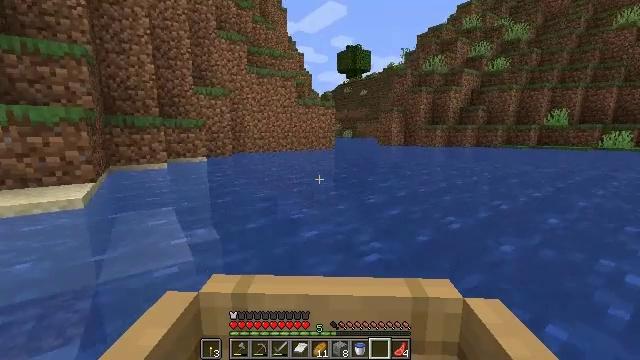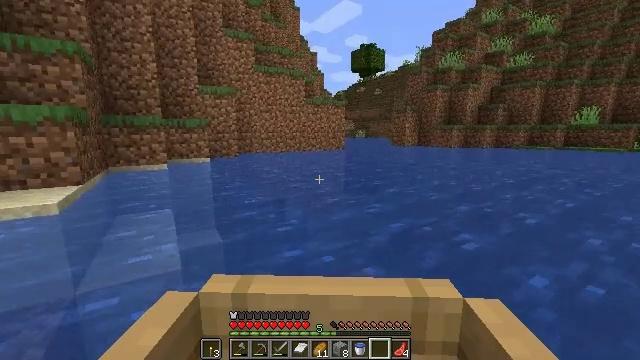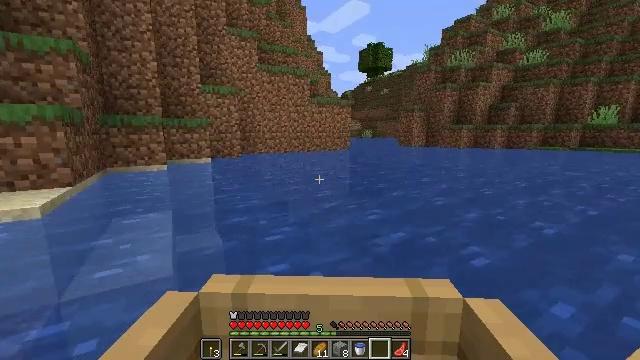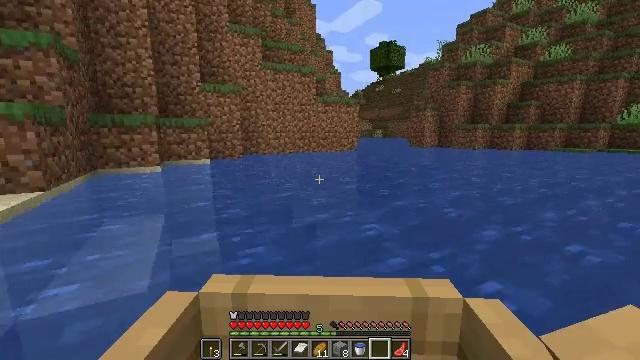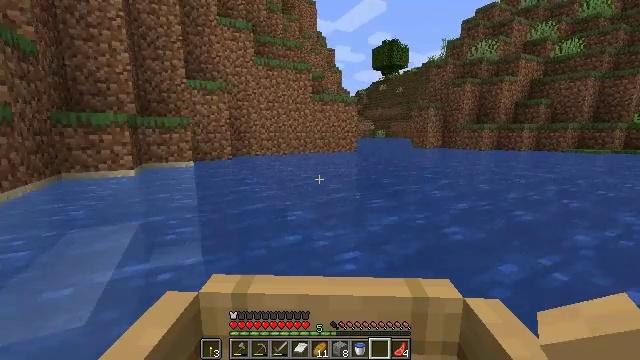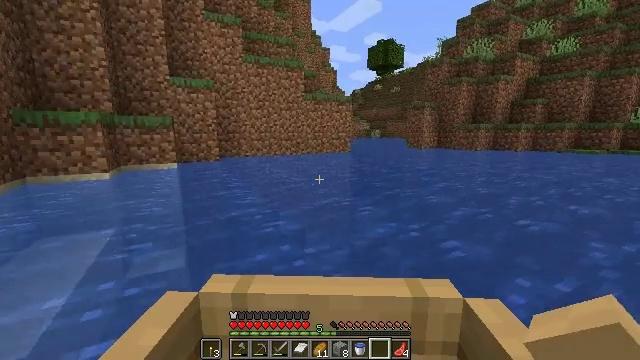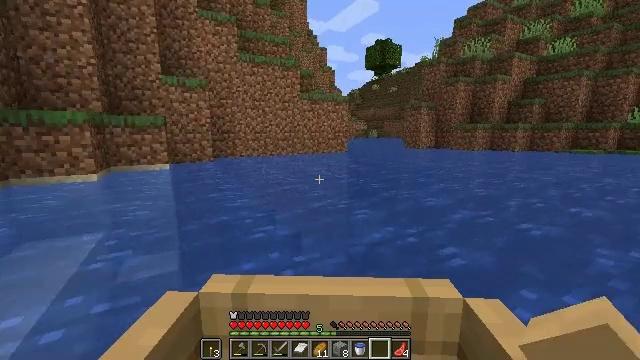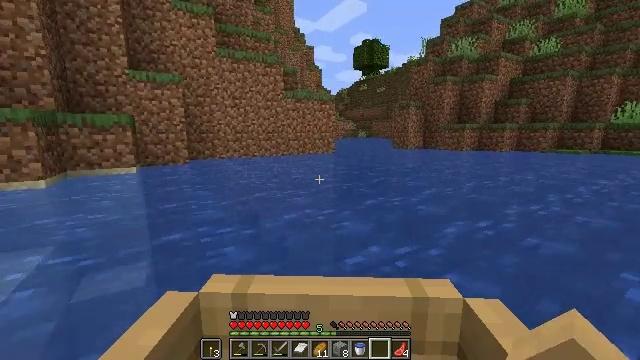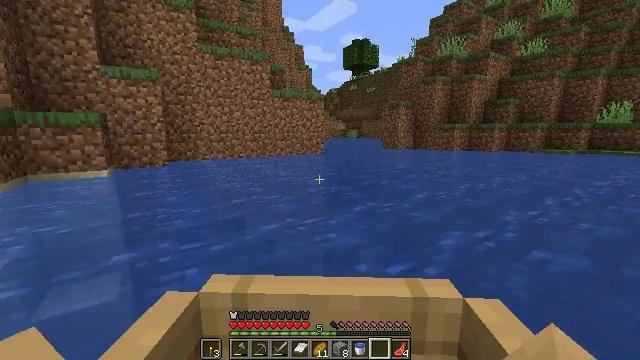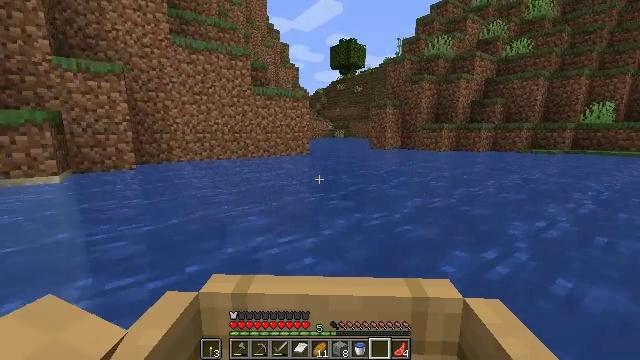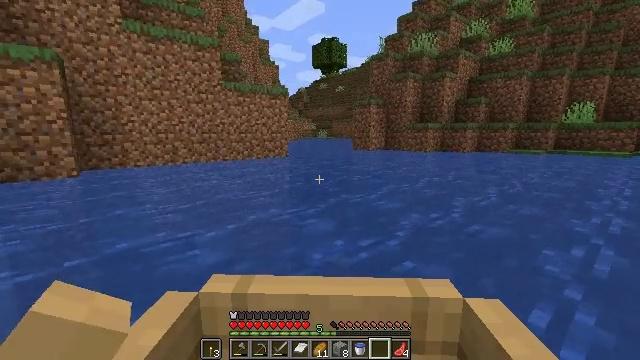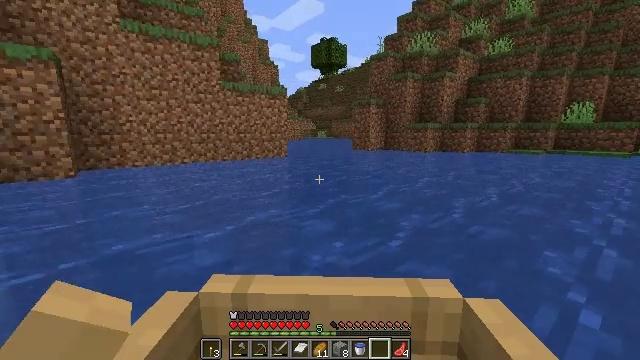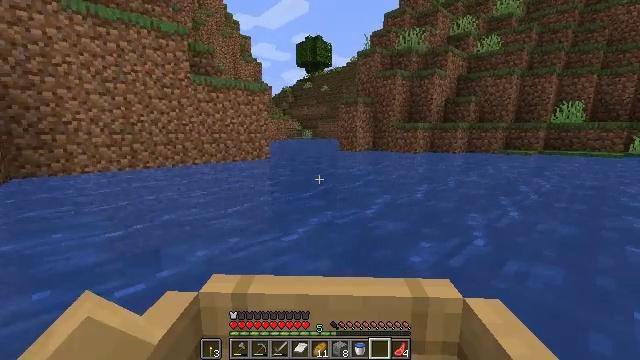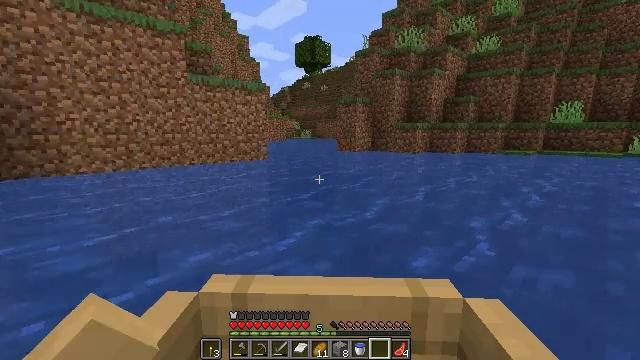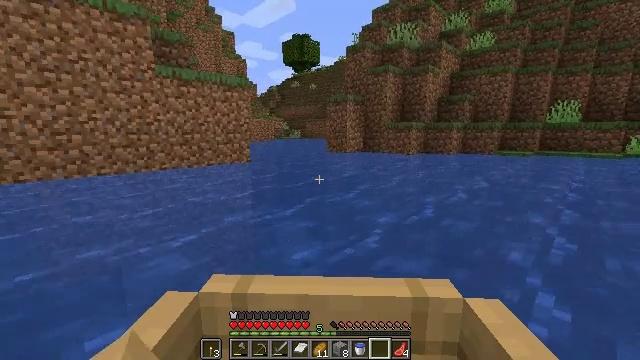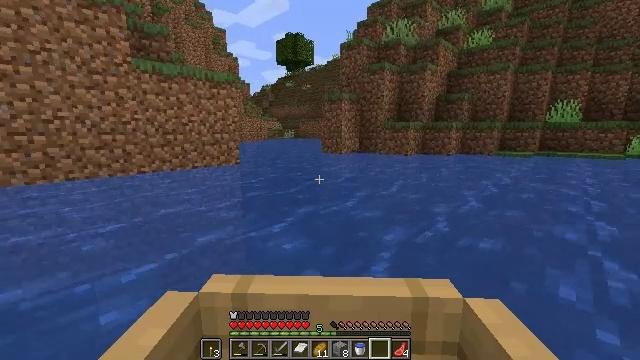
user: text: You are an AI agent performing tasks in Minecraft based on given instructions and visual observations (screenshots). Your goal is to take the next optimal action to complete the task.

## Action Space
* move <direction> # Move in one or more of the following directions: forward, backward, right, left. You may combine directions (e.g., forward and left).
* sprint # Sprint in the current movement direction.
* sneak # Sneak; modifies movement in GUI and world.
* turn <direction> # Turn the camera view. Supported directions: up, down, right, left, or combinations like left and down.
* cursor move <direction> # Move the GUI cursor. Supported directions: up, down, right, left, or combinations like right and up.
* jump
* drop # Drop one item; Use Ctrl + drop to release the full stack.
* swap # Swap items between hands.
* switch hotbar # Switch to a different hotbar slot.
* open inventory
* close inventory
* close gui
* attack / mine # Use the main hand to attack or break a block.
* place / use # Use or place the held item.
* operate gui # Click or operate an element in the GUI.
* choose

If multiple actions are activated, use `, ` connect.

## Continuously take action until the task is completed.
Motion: motion action
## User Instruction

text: Mine tall grass from the ground.
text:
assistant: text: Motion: move forward
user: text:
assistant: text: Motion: move forward and move right
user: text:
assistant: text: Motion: move forward and move right
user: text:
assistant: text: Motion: move forward and move right
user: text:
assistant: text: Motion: move forward and move right
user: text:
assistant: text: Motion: move forward and move right
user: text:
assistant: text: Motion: move forward
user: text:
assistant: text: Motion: move forward
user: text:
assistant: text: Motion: move forward
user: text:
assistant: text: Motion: move forward
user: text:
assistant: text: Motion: move forward
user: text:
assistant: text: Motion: move forward
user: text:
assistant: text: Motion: move forward
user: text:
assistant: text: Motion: move forward
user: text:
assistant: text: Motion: move forward
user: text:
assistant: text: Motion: move forward
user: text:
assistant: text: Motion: move forward and move left
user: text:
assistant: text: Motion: move forward and move left
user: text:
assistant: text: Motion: move forward and move left
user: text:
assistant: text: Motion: move forward and move left
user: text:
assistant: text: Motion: move forward
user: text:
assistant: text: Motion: move forward
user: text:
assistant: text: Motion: move forward
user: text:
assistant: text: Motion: move forward
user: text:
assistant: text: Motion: move forward
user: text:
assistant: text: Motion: move forward
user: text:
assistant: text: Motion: move forward
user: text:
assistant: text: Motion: move forward
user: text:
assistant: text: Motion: move forward
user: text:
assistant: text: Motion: move forward